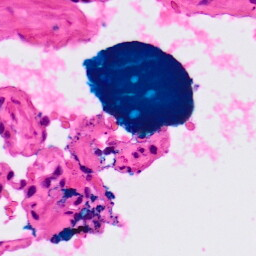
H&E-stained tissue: Lung